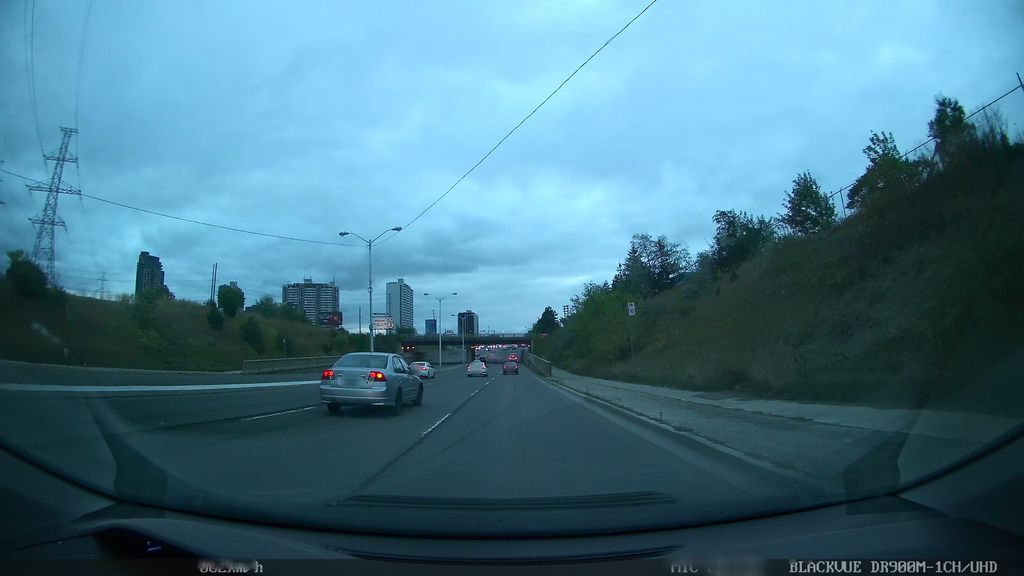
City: toronto